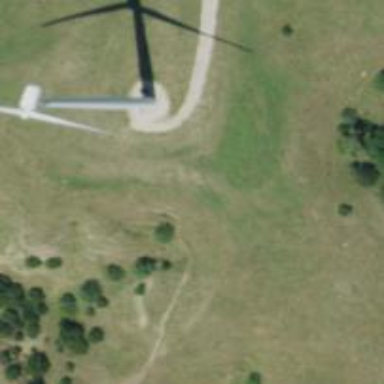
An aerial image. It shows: Wind generator powered by horizontal-axis wind turbine.